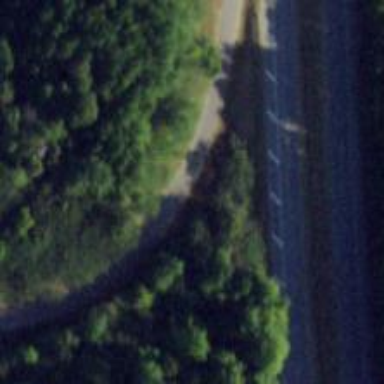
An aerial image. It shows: Asphalt road with primary link designation.